Current action and preconditions to check: trajectory_clear

Your task: For each precondition in the list above, predict whether it will hold at this action.

Consider the current scene as observed from the mobile robot's camera, and analyze the predicted future states of all dynamic agents (e.g., people, animals, vehicles, or any moving entities) within the NEXT SECOND.

IMPORTANT: Only answer "very likely" if you are absolutely certain—based on strong, clear evidence—that a dynamic agent will violate the precondition in the predicted future state. Do NOT answer "very likely" for unlikely, ambiguous, or low-probability risks.

Ask yourself for each precondition: Is there a high probability, with clear and convincing evidence, that the predicted future states of any dynamic agent will interfere with the predicted future state of the currently executing action within the NEXT SECOND, causing that precondition to fail?

Assess the risk level based on these predictions. Use "likely" or "very likely" if motions create a clear risk of interference.

Use "neutral" or "improbable" if agents are nearby but their predicted paths are clearly diverging or non-conflicting.

Failure Risk Categories: "very improbable", "improbable", "neutral", "likely", "very likely"

Answer Format: Output ONLY the probability_of_failure value from these categories: "very improbable", "improbable", "neutral", "likely", "very likely"

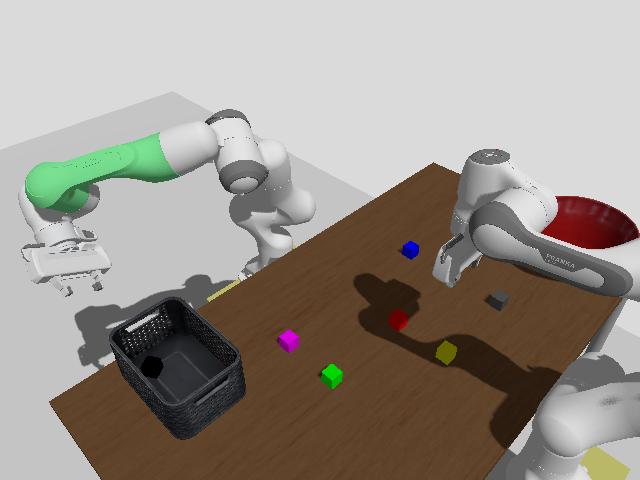

Answer: very improbable